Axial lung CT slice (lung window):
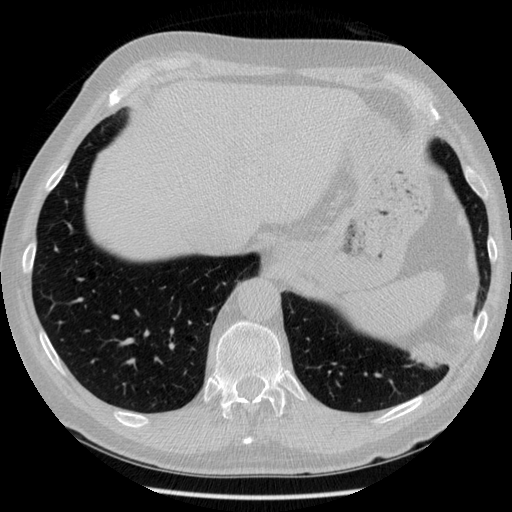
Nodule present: no